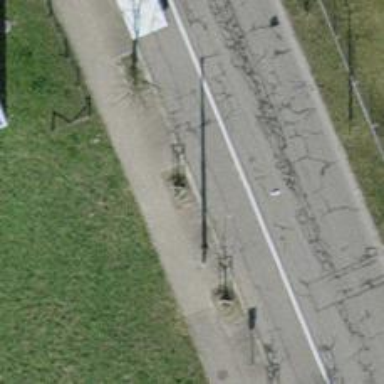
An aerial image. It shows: Avenue of trees.